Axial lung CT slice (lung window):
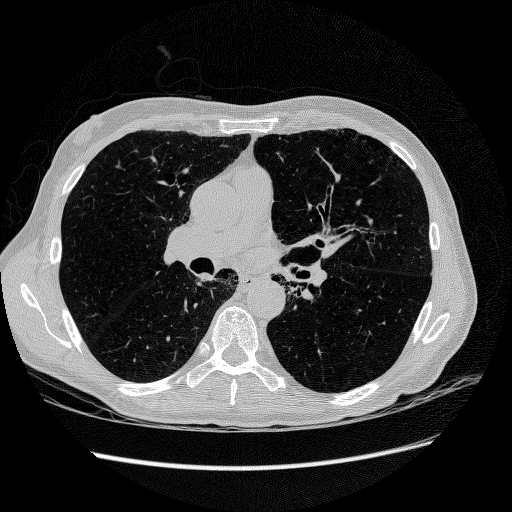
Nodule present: no